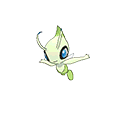
Pok\u00e9mon: celebi